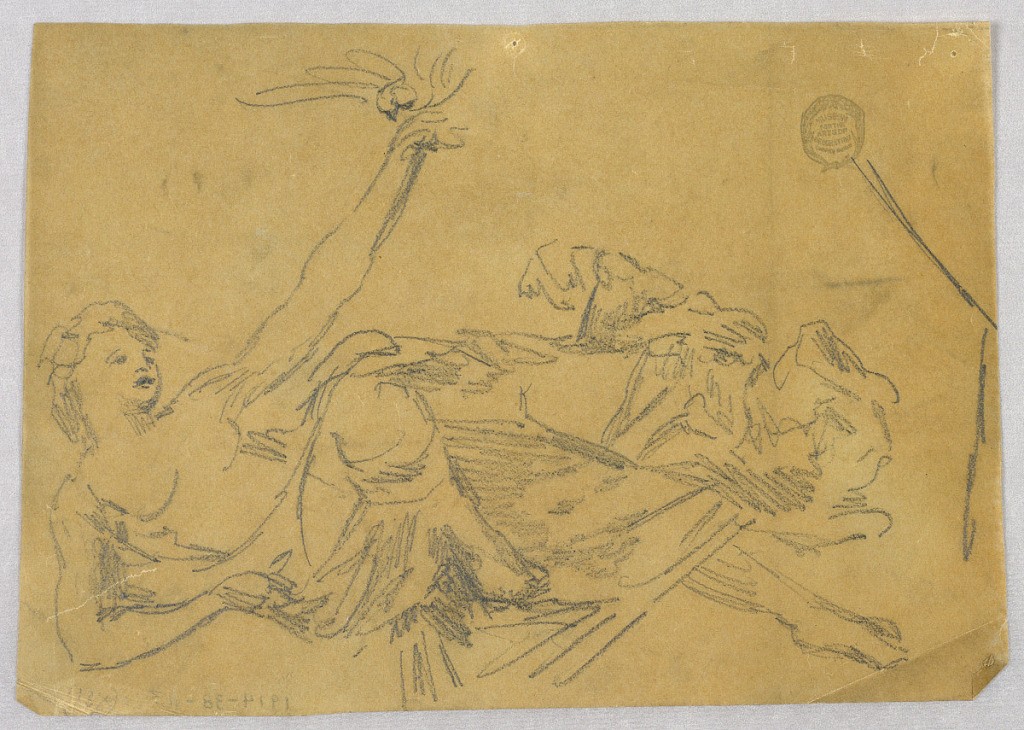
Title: Sketch of Female Figure with a Dove
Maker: Francis Augustus Lathrop, American, 1849–1909
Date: ca. 1895
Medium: Graphite on tracing paper
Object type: Drawing
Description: Reclining woman in drapery, holding her left arm to a bird, above.